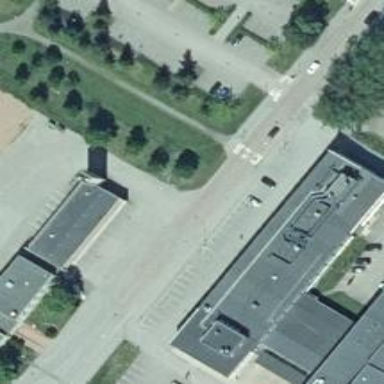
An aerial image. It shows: Marked crossing on asphalt cycleway.